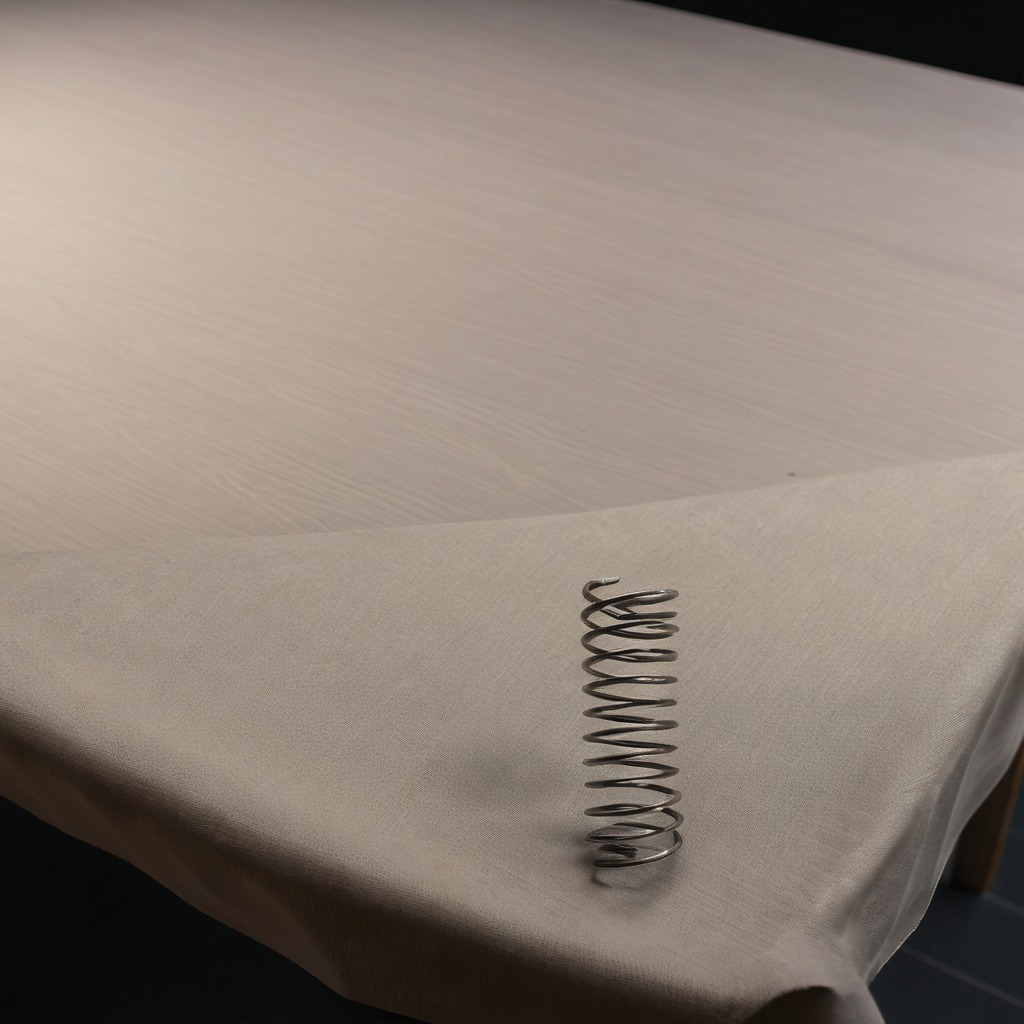
A coiled metal spring is lying on the wooden table.